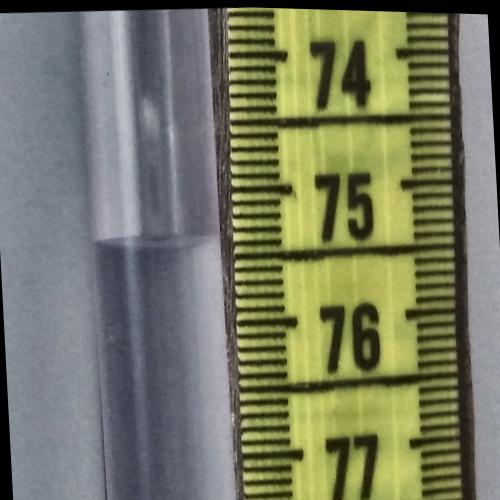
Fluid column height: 75.4 cm